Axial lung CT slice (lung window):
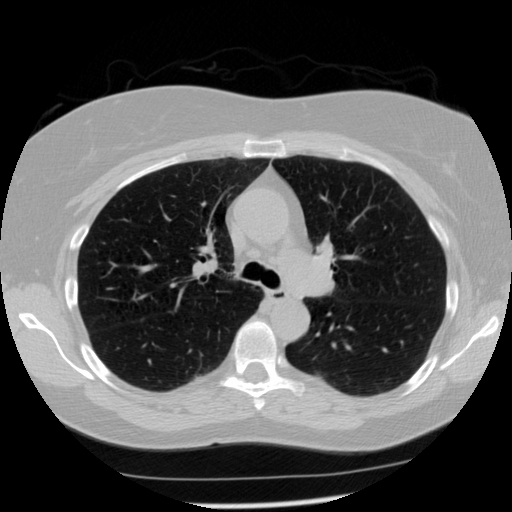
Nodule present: no